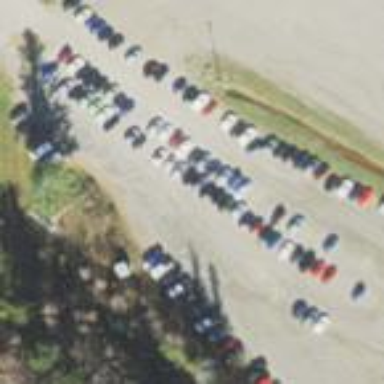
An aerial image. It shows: Unpaved parking area.